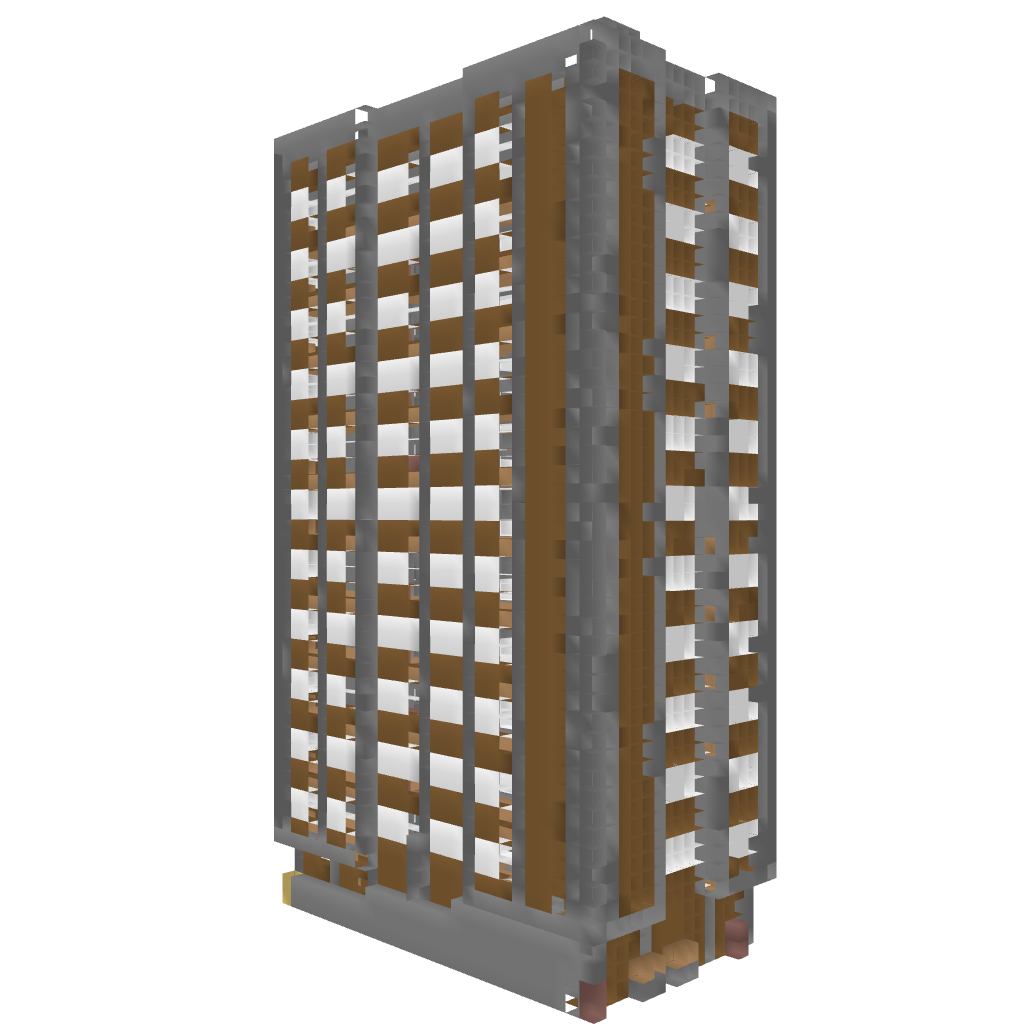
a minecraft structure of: BankHQ bad low quality